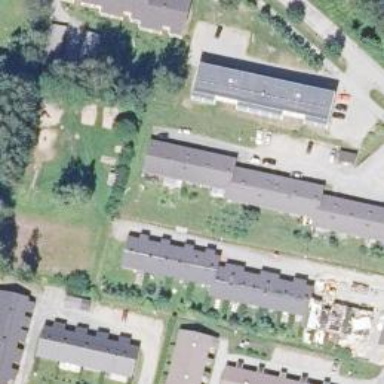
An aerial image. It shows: Terrace building.